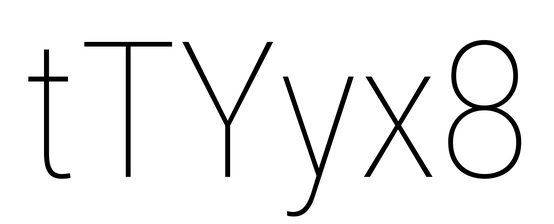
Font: Roboto_Condensed_Thin